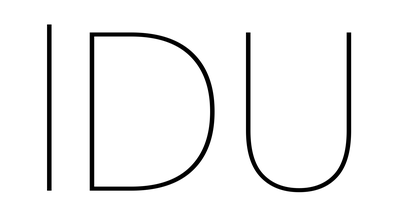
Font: Poppins-Thin